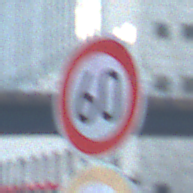
Verkehrszeichen: Geschwindigkeit60
Zusatzzeichen unten: Ueberholverbot
Umgebung: Outdoor, Urban
Tageszeit: MorningAfternoon
Wetter: PartlyCloudy
Licht: Natural
Jahreszeit: NotSpecified
Kontrast: LowContrast